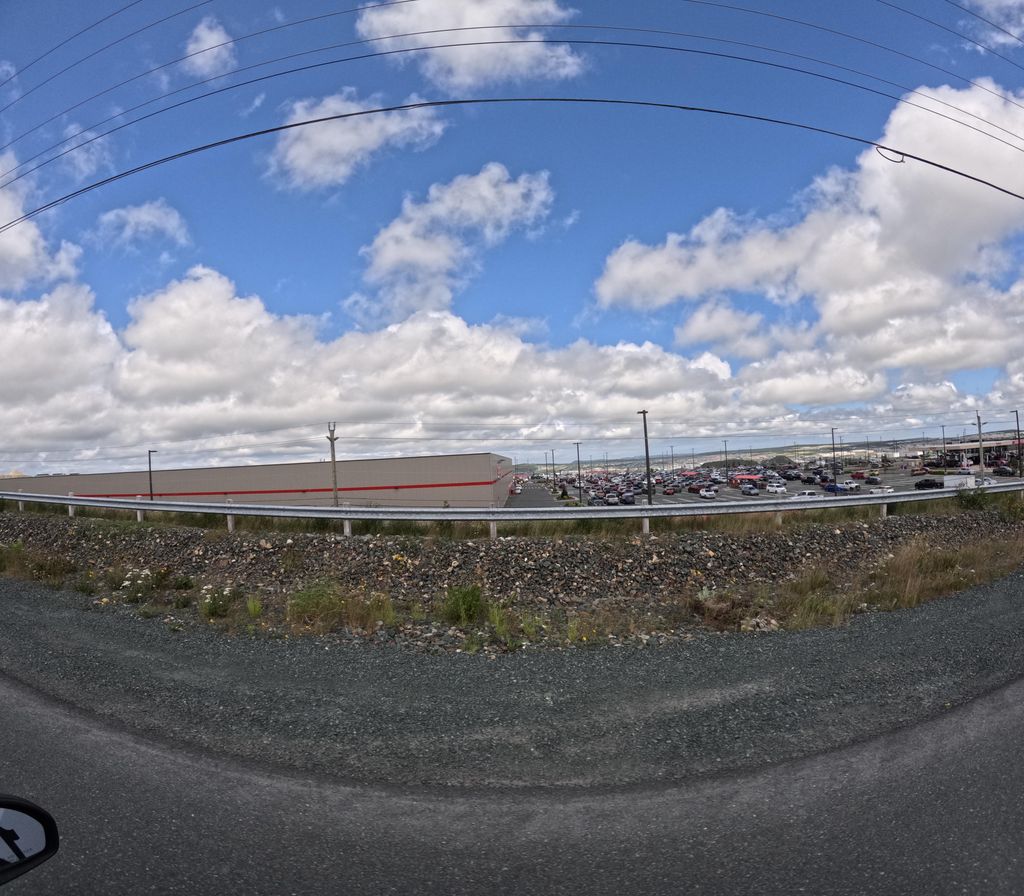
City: st_johns